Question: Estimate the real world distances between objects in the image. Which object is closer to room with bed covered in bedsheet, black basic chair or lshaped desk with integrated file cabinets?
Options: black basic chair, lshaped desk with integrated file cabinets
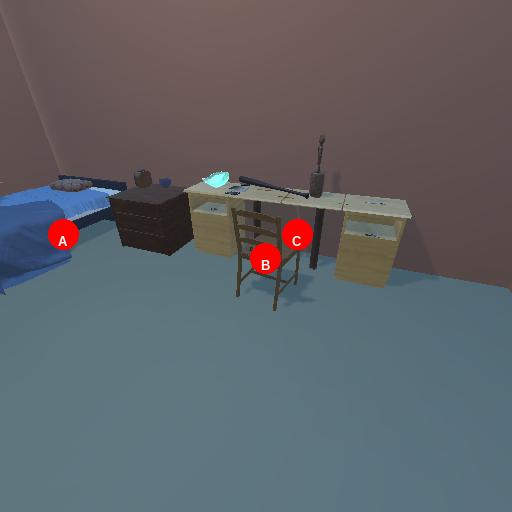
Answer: black basic chair